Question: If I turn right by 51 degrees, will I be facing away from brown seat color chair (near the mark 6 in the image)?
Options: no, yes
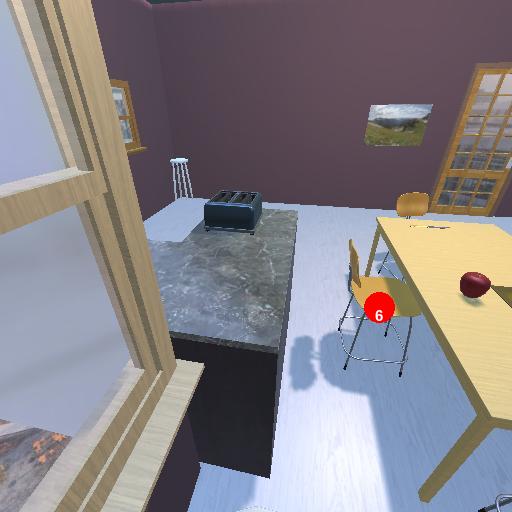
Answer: no